Question: I have the following set up in Excel, and I am attempting to lookup the first column in the range A5:A7, and return column 8 (the rate) plus the custom rate.

I am using the following thus far and it returns the #REF! error.
=G11+VLOOKUP(A11,$A$5:$A$7,8)
So for instance, to in row 11, I am trying to find the word Flash under the Type in the range A5:A7, and return the rate that it has (column #8 or H).
It should result in $0.26.
I am new to Excel, so any help is appreciated! :)
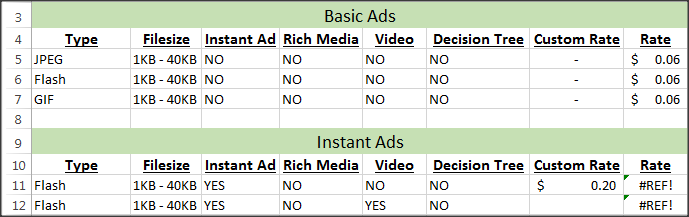
Answer: You should use this one instead:
'''
=G11+VLOOKUP(A11,$A$5:$H$7,8,0)
'''
Note, that I use '$A$5:$H$7' intead '$A$5:$A$7'. Second change is to add 4th parameter equals to 0. When this parameter is 'FALSE' or '0', 'VLOOKUP' will only find an match. In this case, the values in the first column of '$A$5:$H$7' do not need to be sorted. But when you ommit this parameter - 'VLOOKUP' searches for exact/approximate match and values should be sorted.